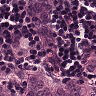
Metastatic tissue present: yes